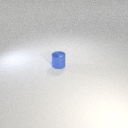
small blue metal cylinder